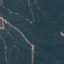
Label: Forest